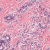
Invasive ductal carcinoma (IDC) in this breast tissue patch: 0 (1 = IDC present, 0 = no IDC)